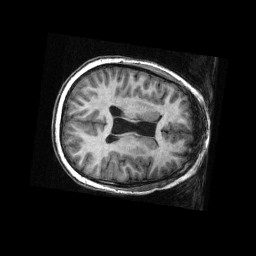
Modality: T1w
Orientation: axial
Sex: male